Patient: sex F, age 47
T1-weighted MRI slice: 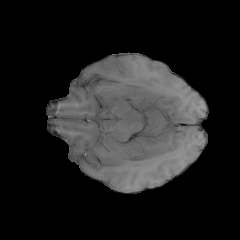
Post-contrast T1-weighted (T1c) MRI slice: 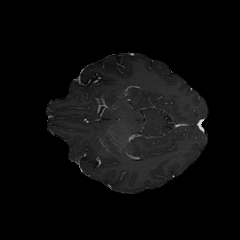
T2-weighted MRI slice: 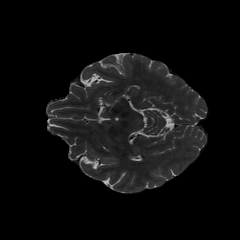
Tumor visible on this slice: yes
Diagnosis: Astrocytoma, IDH-wildtype
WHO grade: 2